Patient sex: F
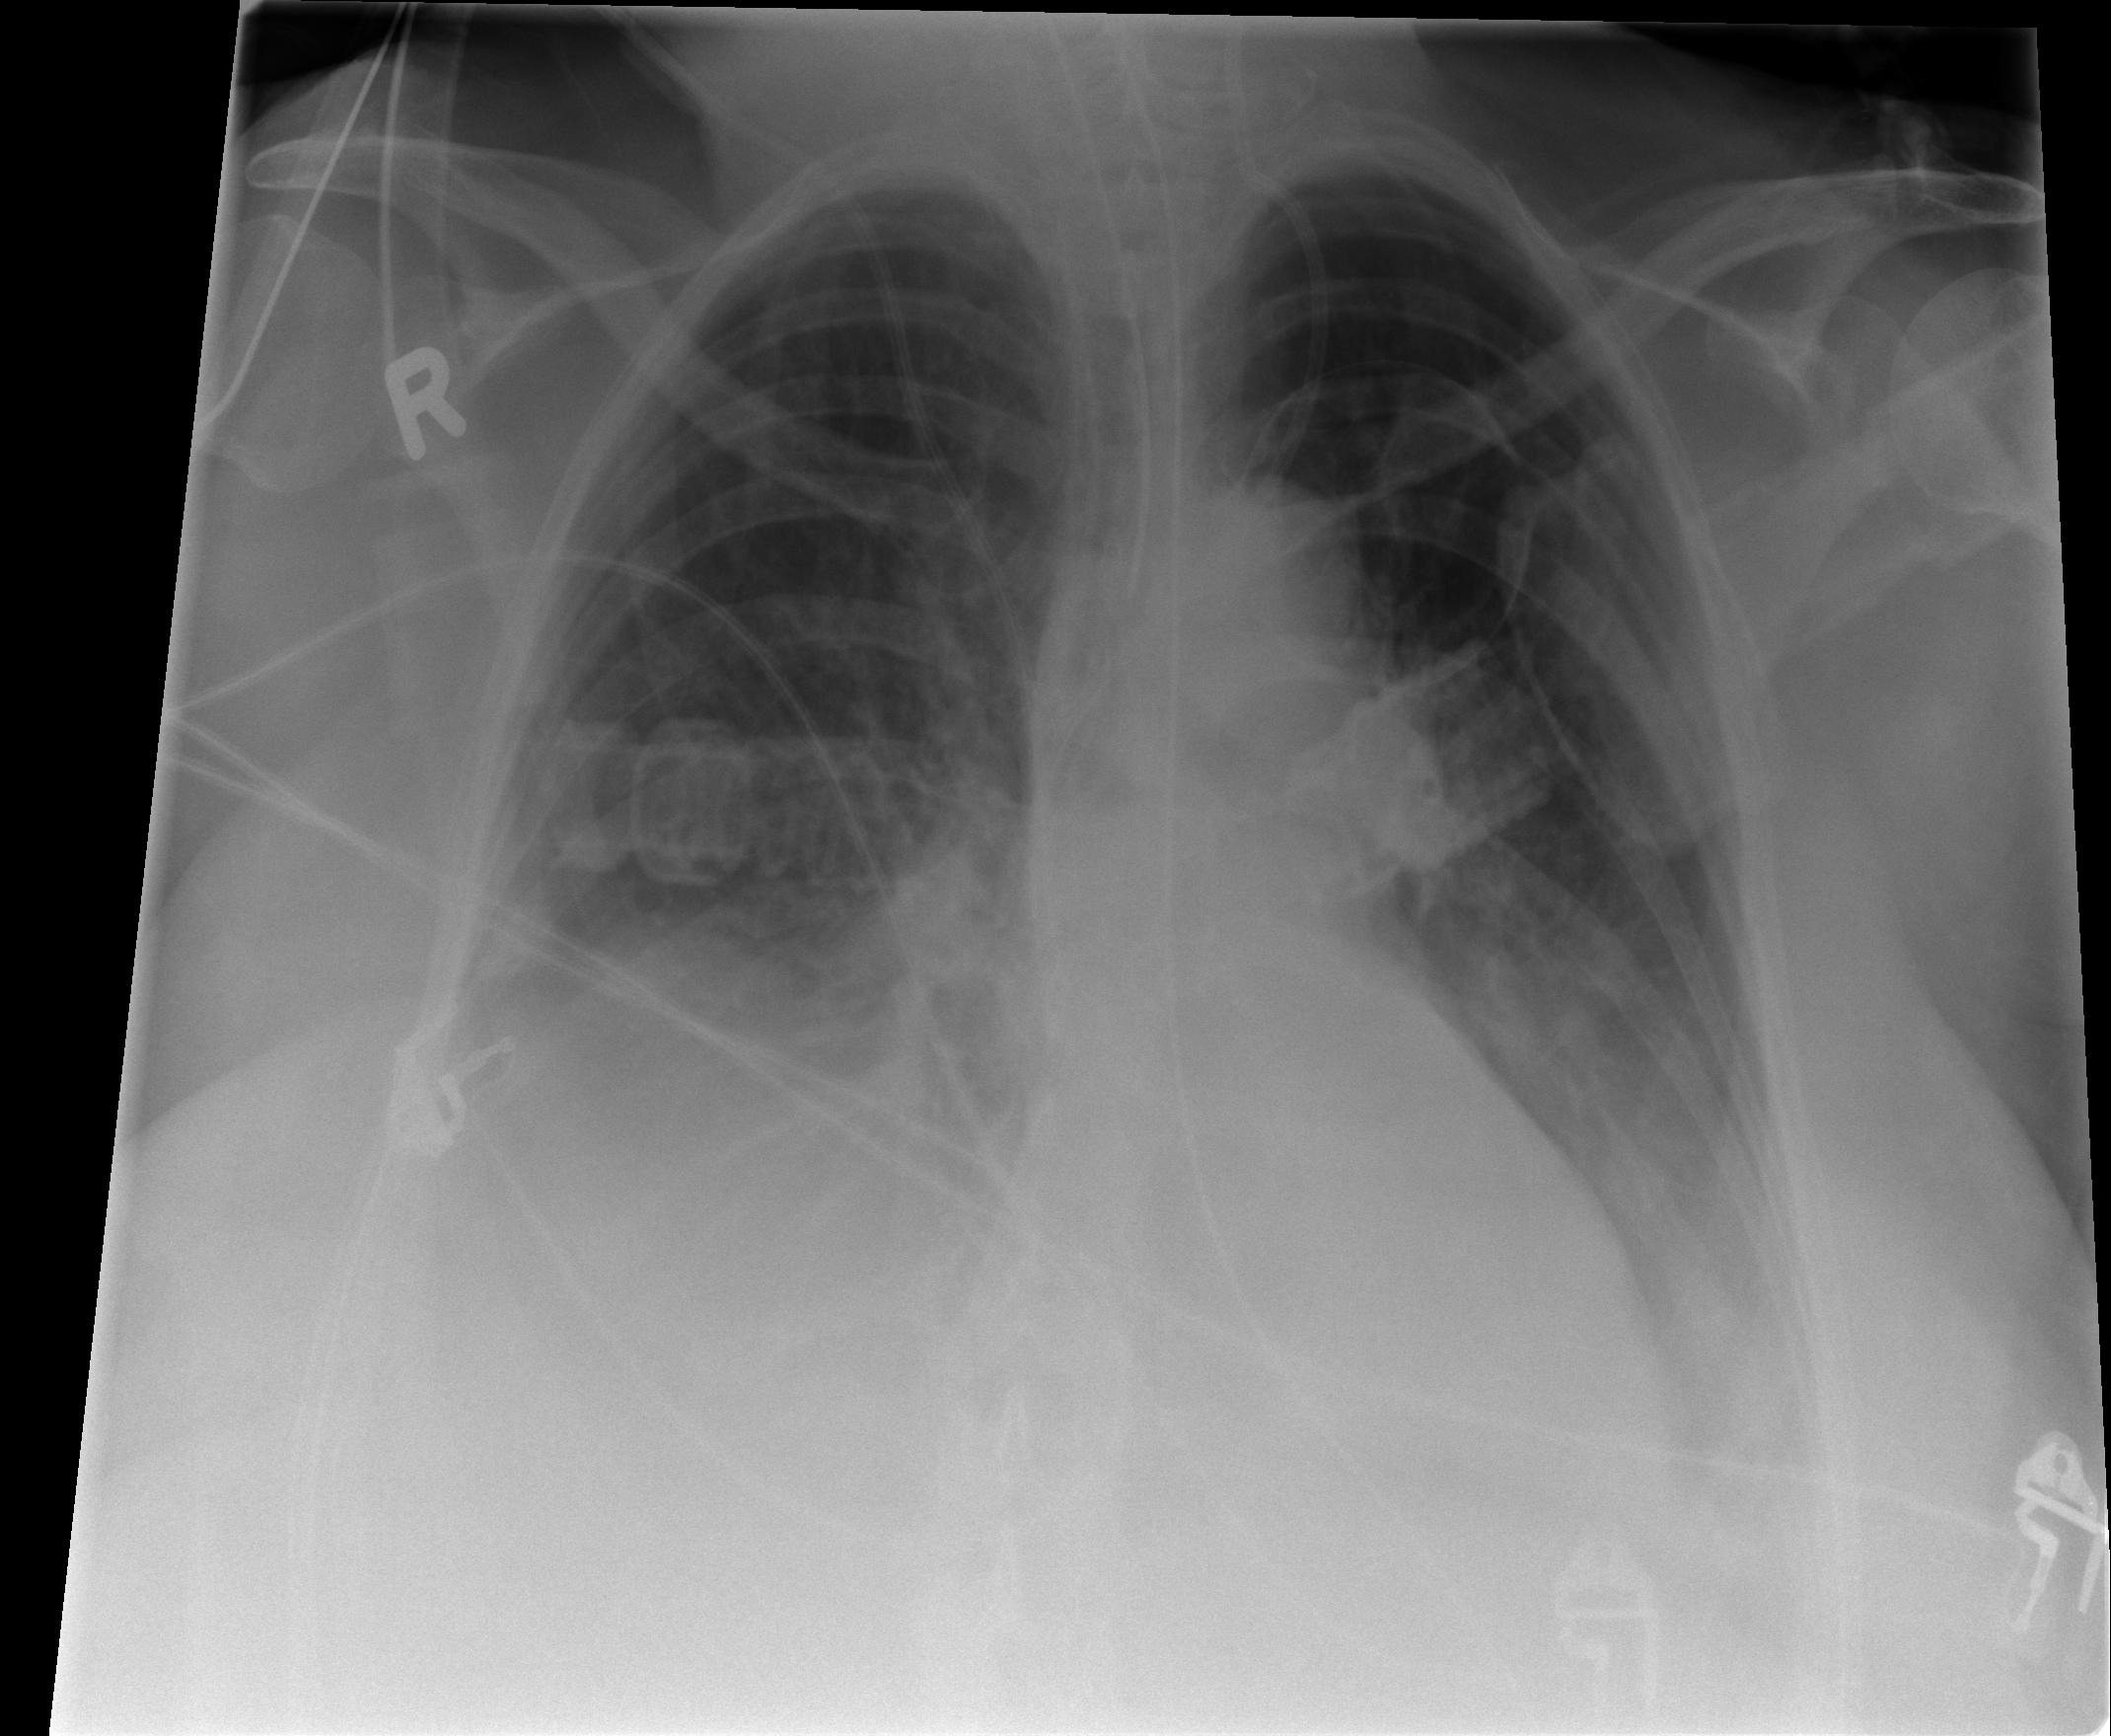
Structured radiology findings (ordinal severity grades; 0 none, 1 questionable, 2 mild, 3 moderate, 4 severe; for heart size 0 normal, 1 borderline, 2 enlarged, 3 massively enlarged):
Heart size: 0
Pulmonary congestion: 2
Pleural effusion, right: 2
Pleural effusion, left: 2
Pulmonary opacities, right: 0
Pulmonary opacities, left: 0
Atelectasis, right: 2
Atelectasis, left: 2